Field crop: maize
Growth stage: 1
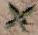
Species: atriplex